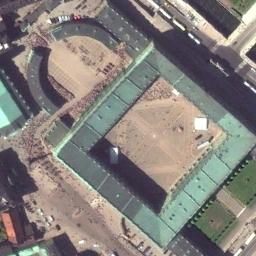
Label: palace